Field crop: tomato
Growth stage: 1
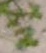
Species: portulaca